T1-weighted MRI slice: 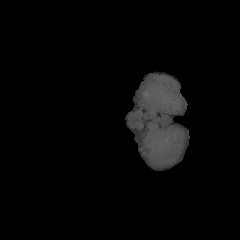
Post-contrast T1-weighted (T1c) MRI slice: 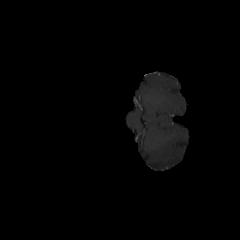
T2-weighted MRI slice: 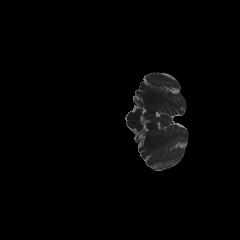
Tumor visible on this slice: no